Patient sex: F
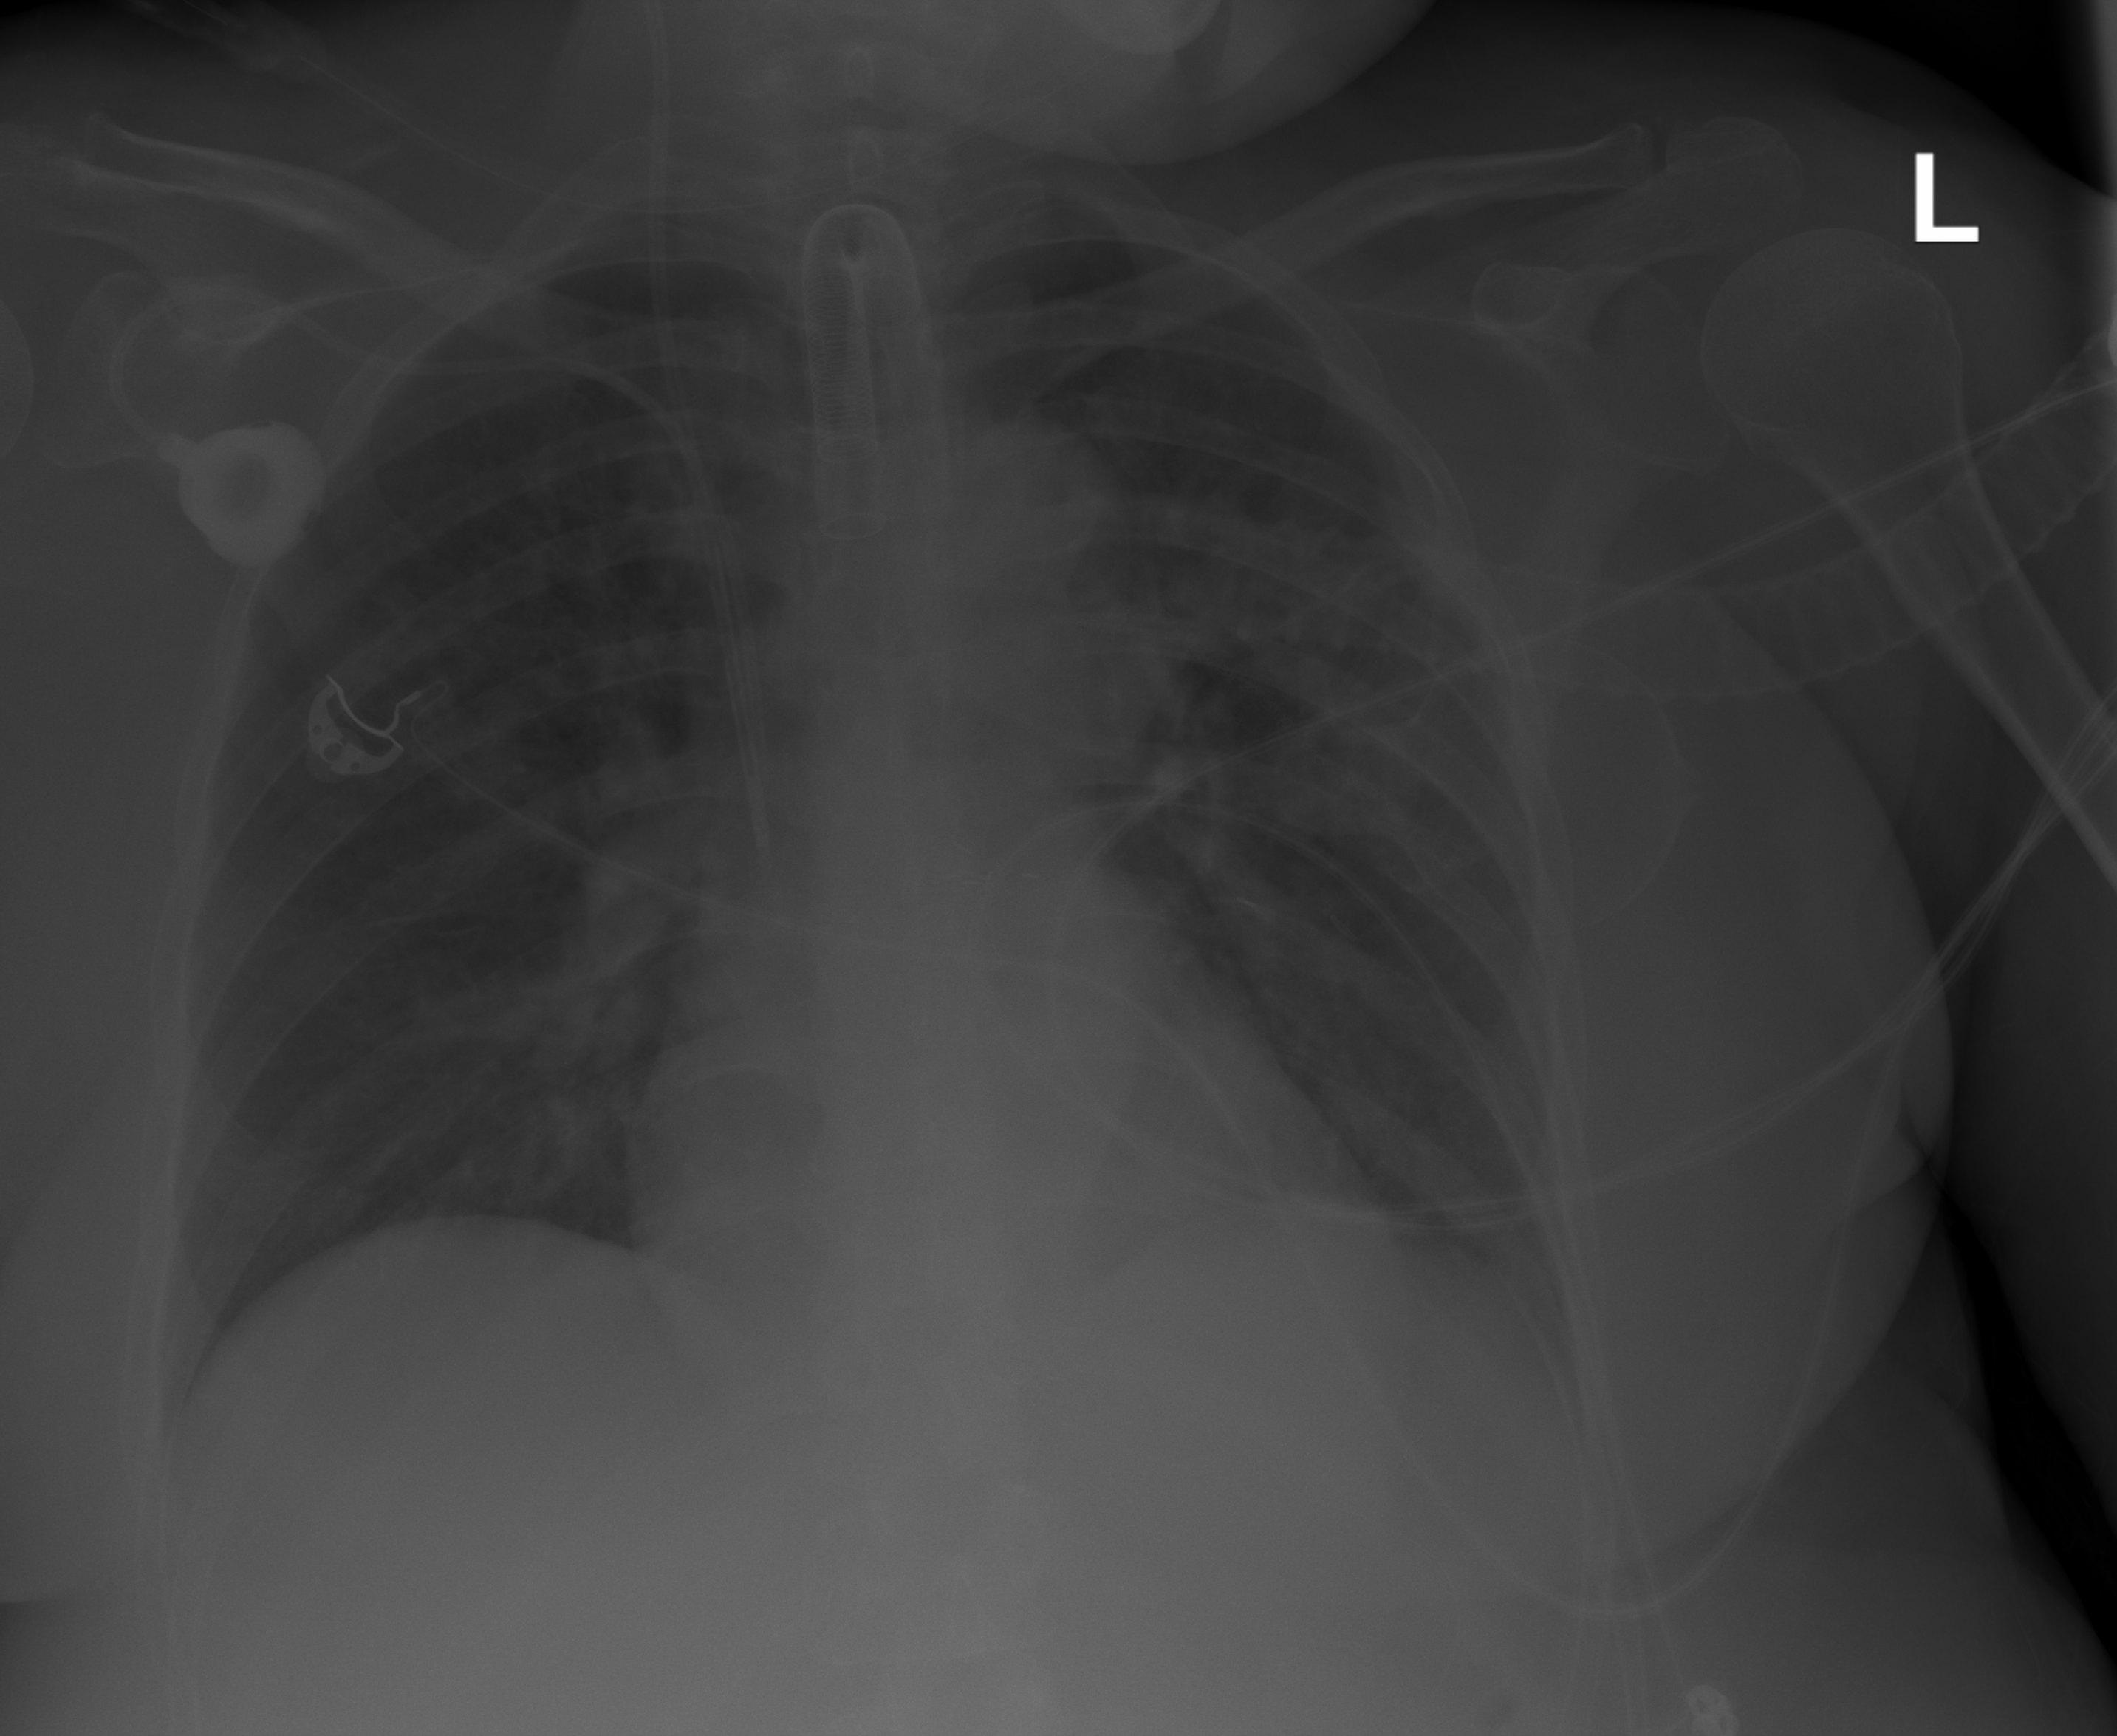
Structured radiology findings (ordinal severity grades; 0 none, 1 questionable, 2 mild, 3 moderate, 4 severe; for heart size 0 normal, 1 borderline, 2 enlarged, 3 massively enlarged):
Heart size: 0
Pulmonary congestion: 0
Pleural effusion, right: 0
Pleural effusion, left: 0
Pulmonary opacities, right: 2
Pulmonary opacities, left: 0
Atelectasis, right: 2
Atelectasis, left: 0